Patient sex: M
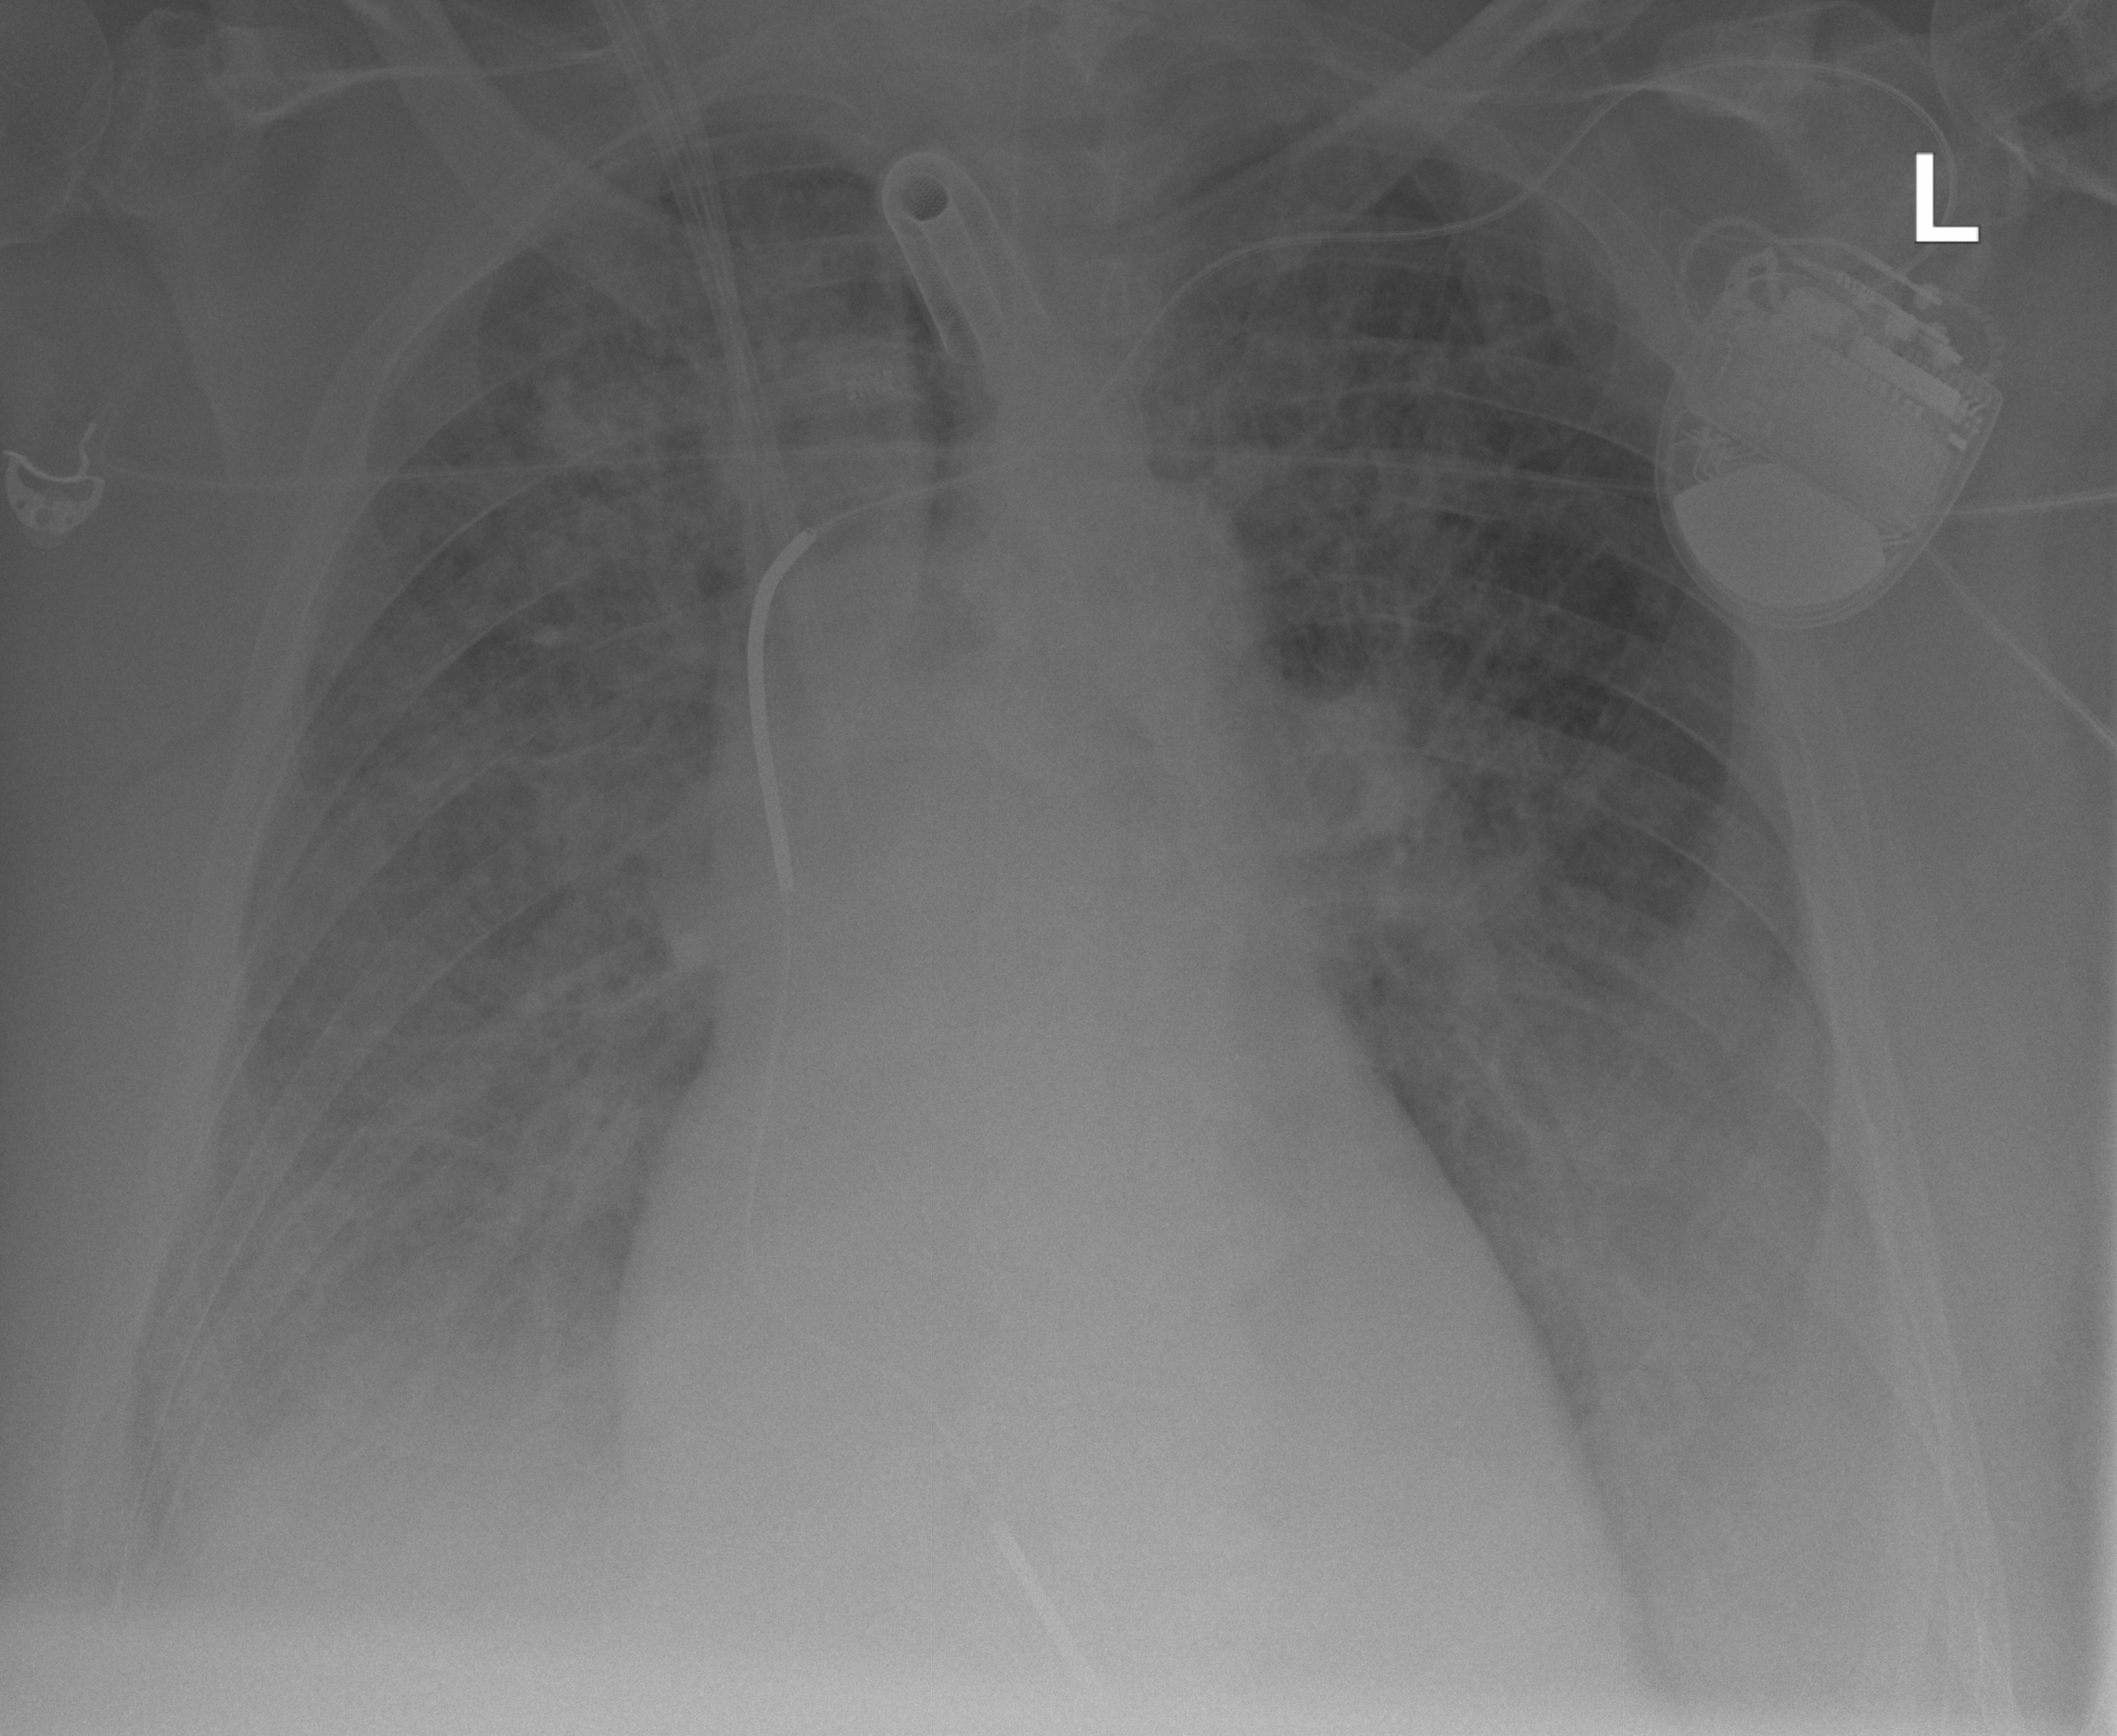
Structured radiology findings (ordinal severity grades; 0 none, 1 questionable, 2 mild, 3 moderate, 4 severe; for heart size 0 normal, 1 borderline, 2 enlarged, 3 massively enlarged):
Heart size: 2
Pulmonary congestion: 2
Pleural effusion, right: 2
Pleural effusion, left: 2
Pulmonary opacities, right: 3
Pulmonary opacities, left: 2
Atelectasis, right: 2
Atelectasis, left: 2